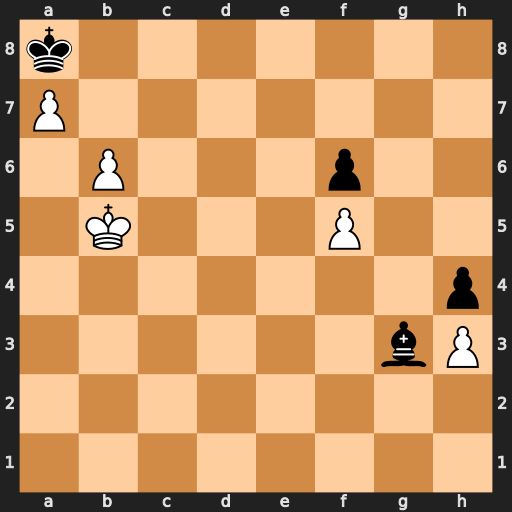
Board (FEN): k7/P7/1P3p2/1K3P2/7p/6bP/8/8
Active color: w
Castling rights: -
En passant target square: -
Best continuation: Ka6 Be1 b7#